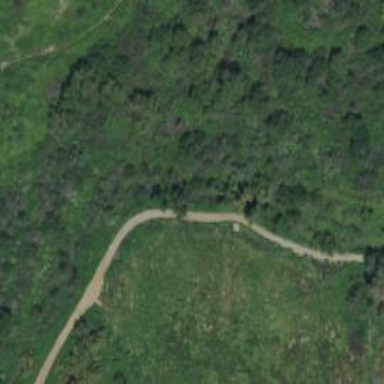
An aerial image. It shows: Bridleway.